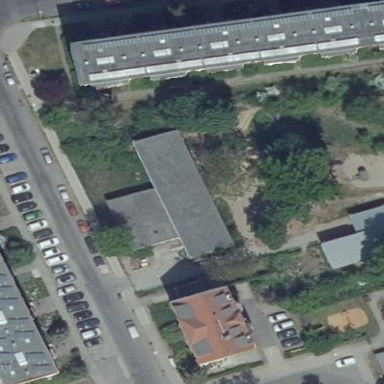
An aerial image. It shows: Part of building.